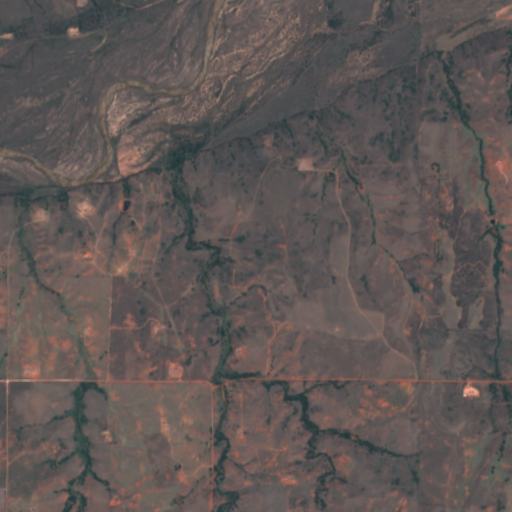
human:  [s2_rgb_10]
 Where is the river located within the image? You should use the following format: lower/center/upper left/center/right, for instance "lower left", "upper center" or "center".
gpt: The river is located in the upper left of the image.
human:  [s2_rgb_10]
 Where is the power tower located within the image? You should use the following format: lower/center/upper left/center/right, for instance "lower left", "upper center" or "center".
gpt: There is no power tower in the image.